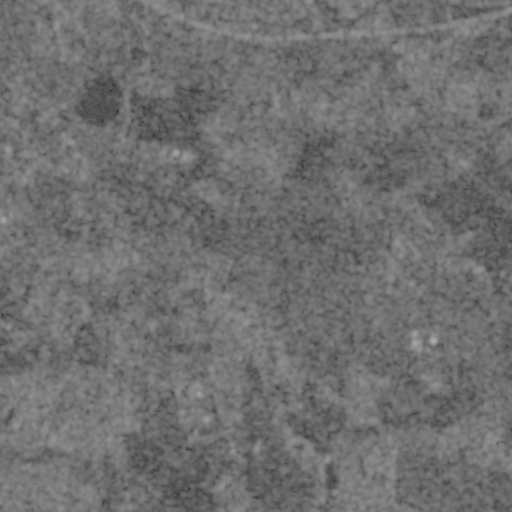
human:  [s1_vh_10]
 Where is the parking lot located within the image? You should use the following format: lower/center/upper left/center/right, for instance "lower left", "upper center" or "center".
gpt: The parking lot is located in the upper right of the image.
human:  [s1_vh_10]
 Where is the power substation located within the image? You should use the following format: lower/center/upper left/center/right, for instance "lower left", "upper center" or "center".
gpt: The power substation is located in the lower center of the image.
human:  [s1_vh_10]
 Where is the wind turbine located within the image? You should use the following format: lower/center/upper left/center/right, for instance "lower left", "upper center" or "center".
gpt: The wind turbine is located in the upper center of the image.
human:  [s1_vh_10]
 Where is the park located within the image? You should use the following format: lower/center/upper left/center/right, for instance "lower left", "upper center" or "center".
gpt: There is no park in the image.

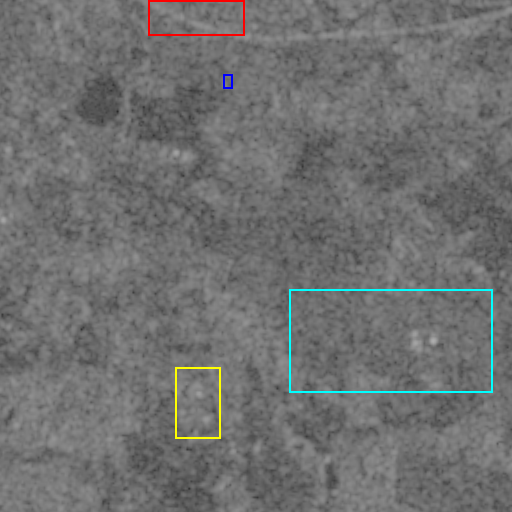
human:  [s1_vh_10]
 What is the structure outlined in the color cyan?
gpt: The structure outlined in cyan is a crop field.
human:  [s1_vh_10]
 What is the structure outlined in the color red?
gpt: The structure outlined in red is a park.
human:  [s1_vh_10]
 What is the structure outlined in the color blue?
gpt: The structure outlined in blue is a parking lot.
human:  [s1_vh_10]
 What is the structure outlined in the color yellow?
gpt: The structure outlined in yellow is a power substation.
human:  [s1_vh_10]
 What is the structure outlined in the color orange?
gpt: There is no orange outline.